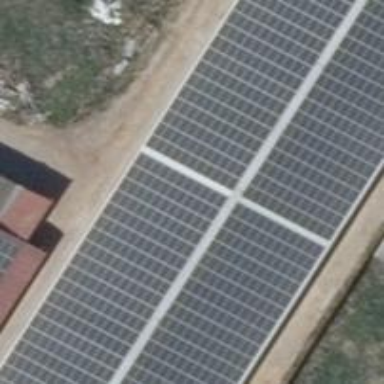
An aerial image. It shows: Solar power generator with photovoltaic panels.